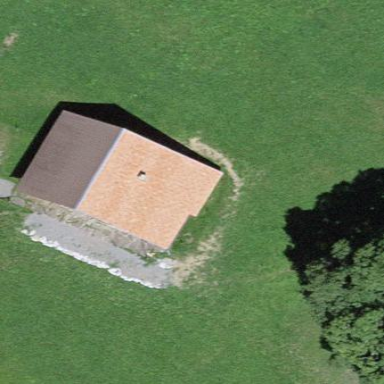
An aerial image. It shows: Cabin is depicted in the image.